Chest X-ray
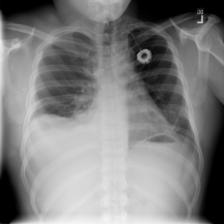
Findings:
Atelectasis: negative
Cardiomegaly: negative
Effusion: positive
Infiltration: negative
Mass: negative
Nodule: negative
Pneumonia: negative
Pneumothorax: negative
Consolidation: negative
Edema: negative
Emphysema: negative
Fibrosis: negative
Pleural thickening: negative
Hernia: negative